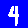
Digit: 4